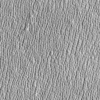
Label: not_dusty